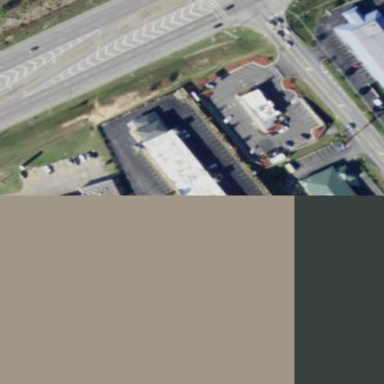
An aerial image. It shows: Building that is motel.